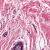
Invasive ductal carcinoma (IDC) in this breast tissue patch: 0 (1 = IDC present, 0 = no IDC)